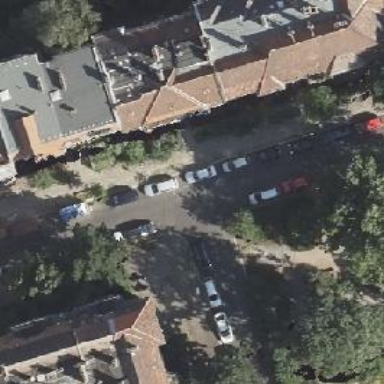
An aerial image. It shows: Residential street with parallel on-street parking lanes. The surface is asphalt.